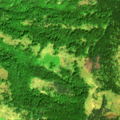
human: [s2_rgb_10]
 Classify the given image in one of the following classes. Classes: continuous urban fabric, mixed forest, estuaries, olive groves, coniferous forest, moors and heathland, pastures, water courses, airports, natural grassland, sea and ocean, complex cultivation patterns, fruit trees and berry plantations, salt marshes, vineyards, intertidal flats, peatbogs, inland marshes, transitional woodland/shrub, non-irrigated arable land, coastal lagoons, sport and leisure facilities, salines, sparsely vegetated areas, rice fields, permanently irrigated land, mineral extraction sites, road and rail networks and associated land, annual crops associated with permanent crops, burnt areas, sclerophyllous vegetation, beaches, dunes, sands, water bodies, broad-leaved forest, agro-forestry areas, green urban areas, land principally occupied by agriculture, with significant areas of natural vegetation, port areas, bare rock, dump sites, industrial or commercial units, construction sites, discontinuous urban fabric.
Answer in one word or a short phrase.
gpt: broad-leaved forest, coniferous forest, natural grassland